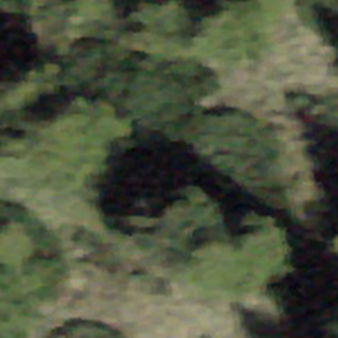
Label: other